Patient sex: M
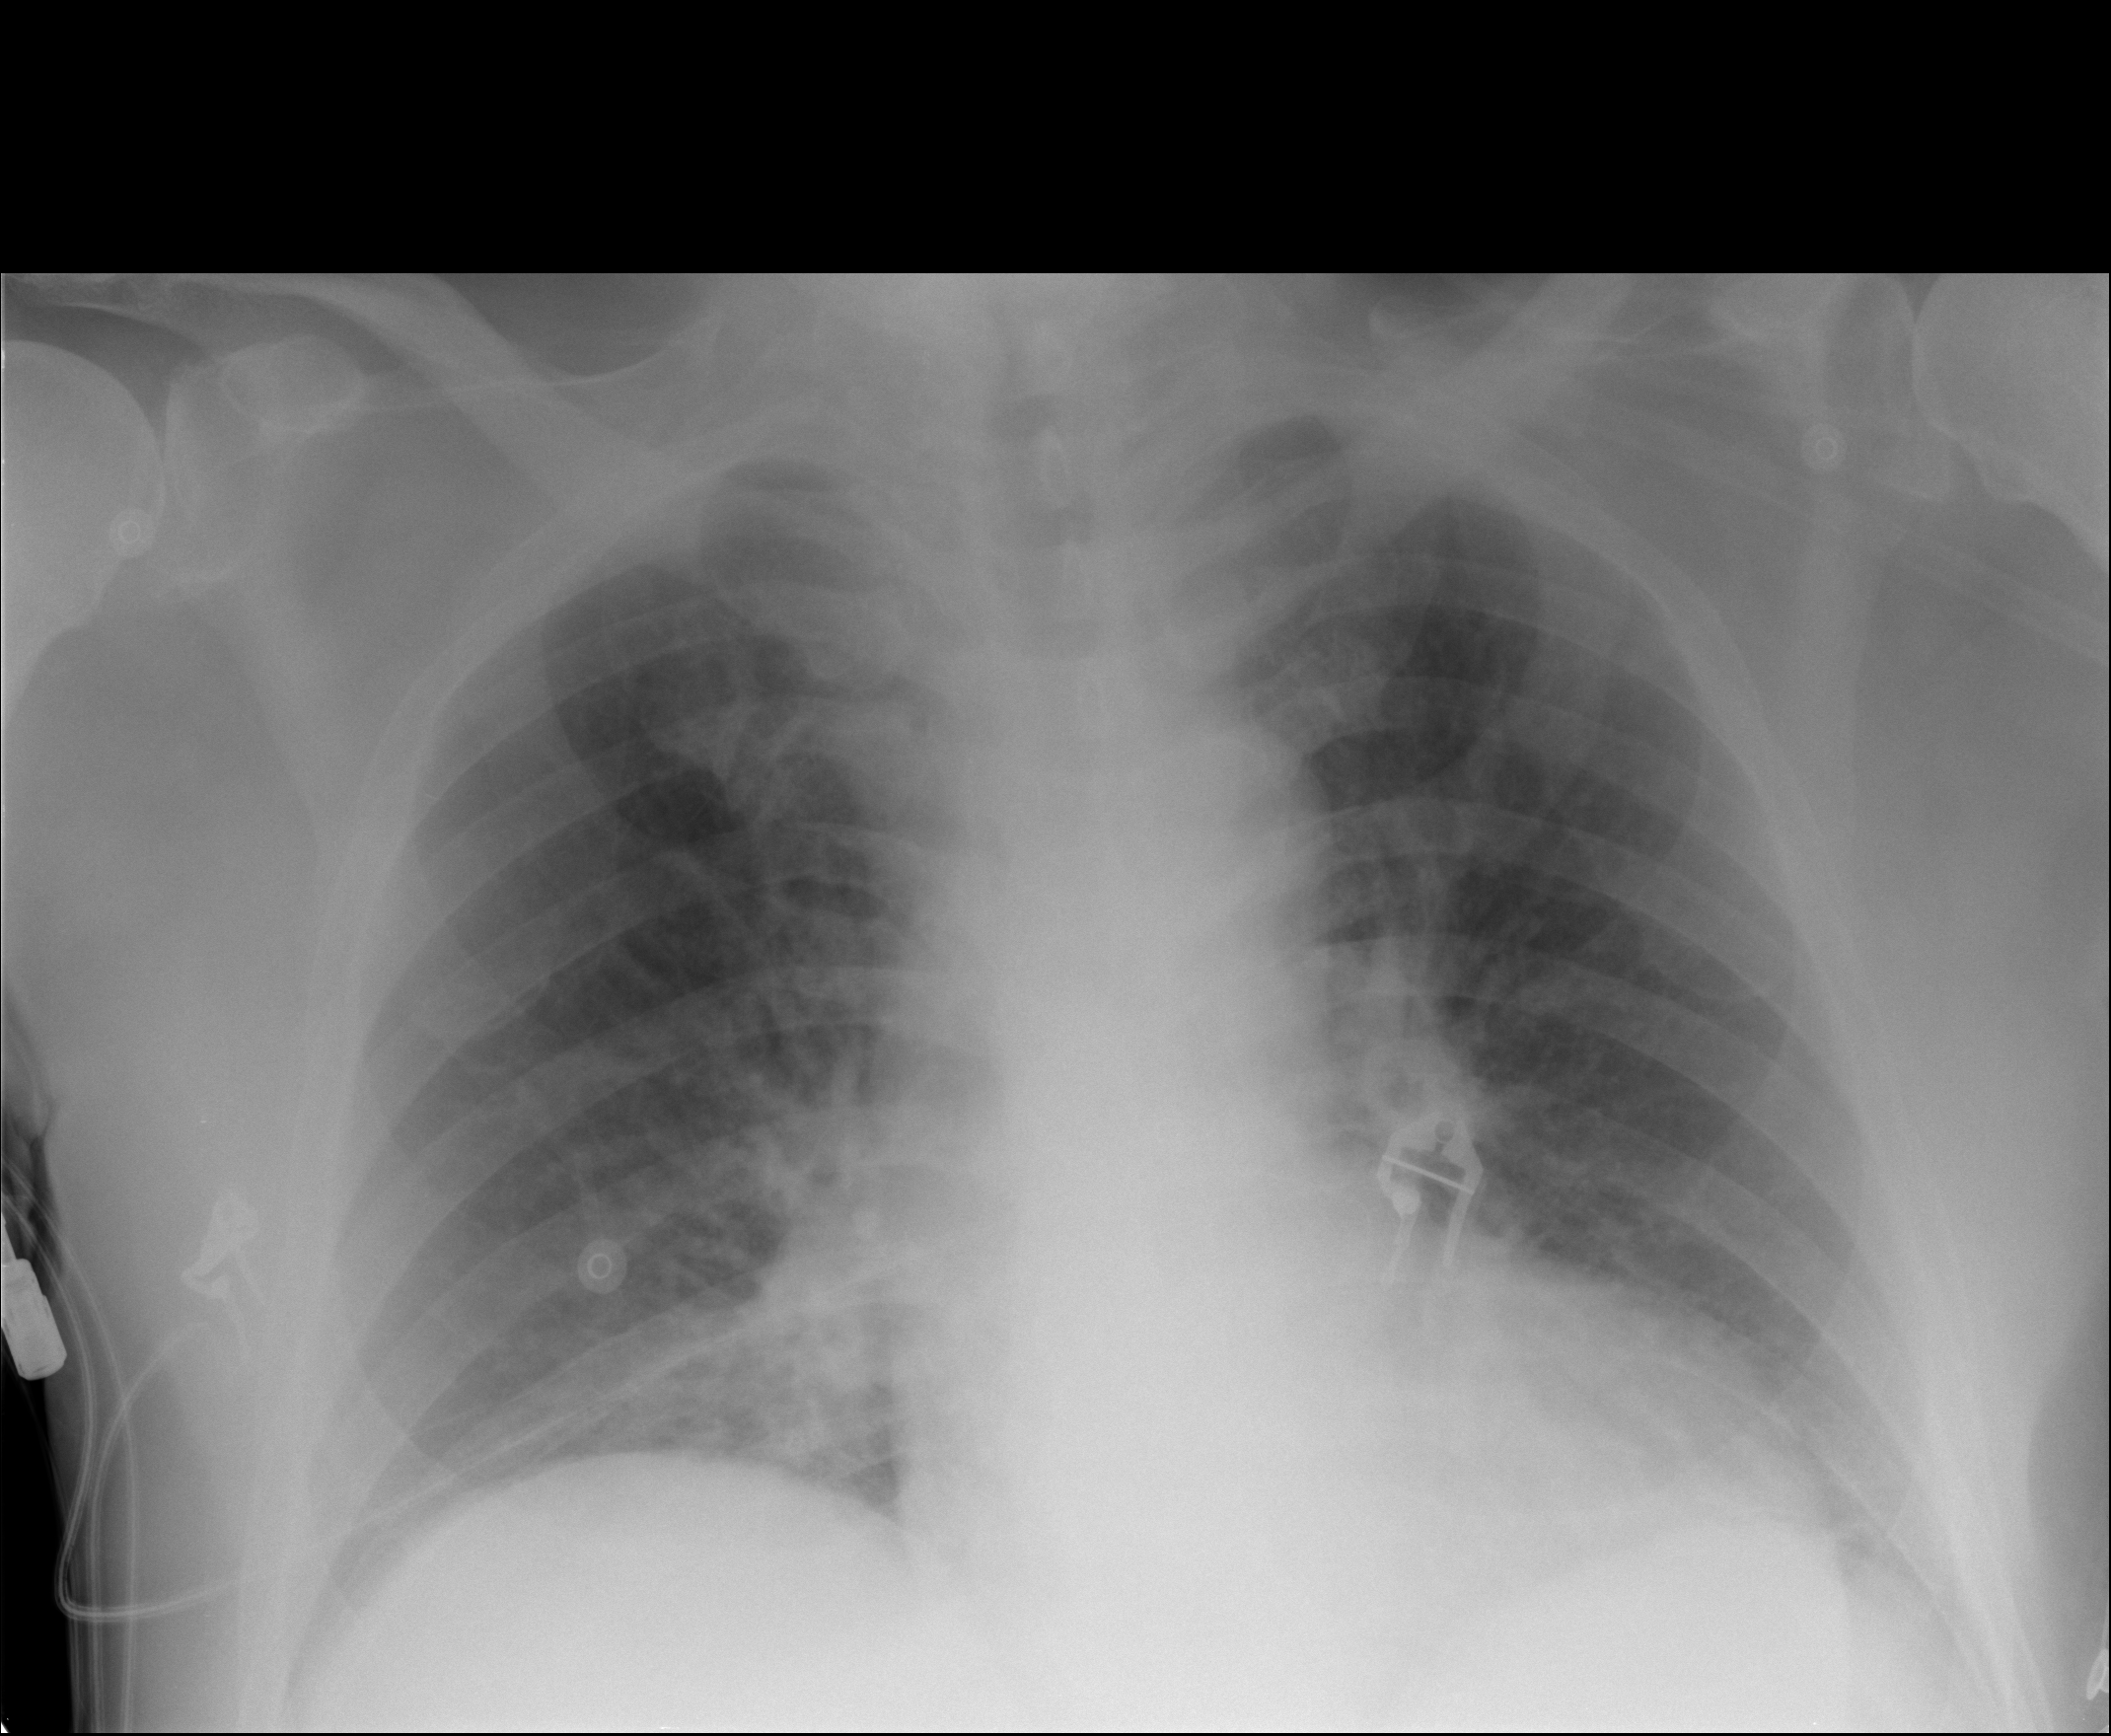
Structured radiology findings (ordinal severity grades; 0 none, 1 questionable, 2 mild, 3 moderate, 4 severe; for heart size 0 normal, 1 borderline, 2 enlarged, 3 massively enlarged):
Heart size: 2
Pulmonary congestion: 2
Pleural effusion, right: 0
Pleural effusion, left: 2
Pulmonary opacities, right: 0
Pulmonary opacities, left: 0
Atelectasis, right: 0
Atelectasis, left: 0